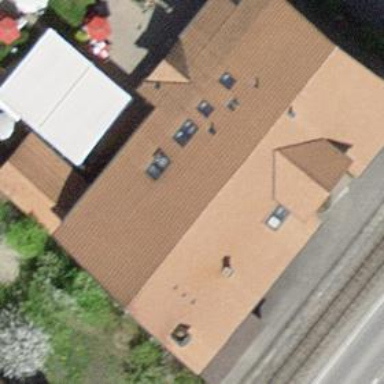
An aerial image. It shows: Restaurant building.